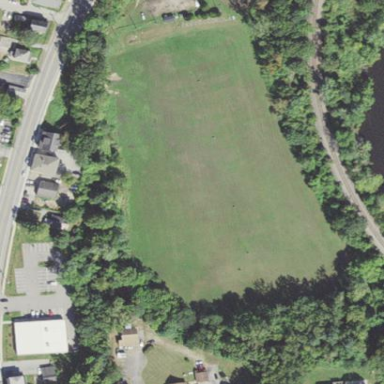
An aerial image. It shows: Driving range for golf on grass.